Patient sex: M
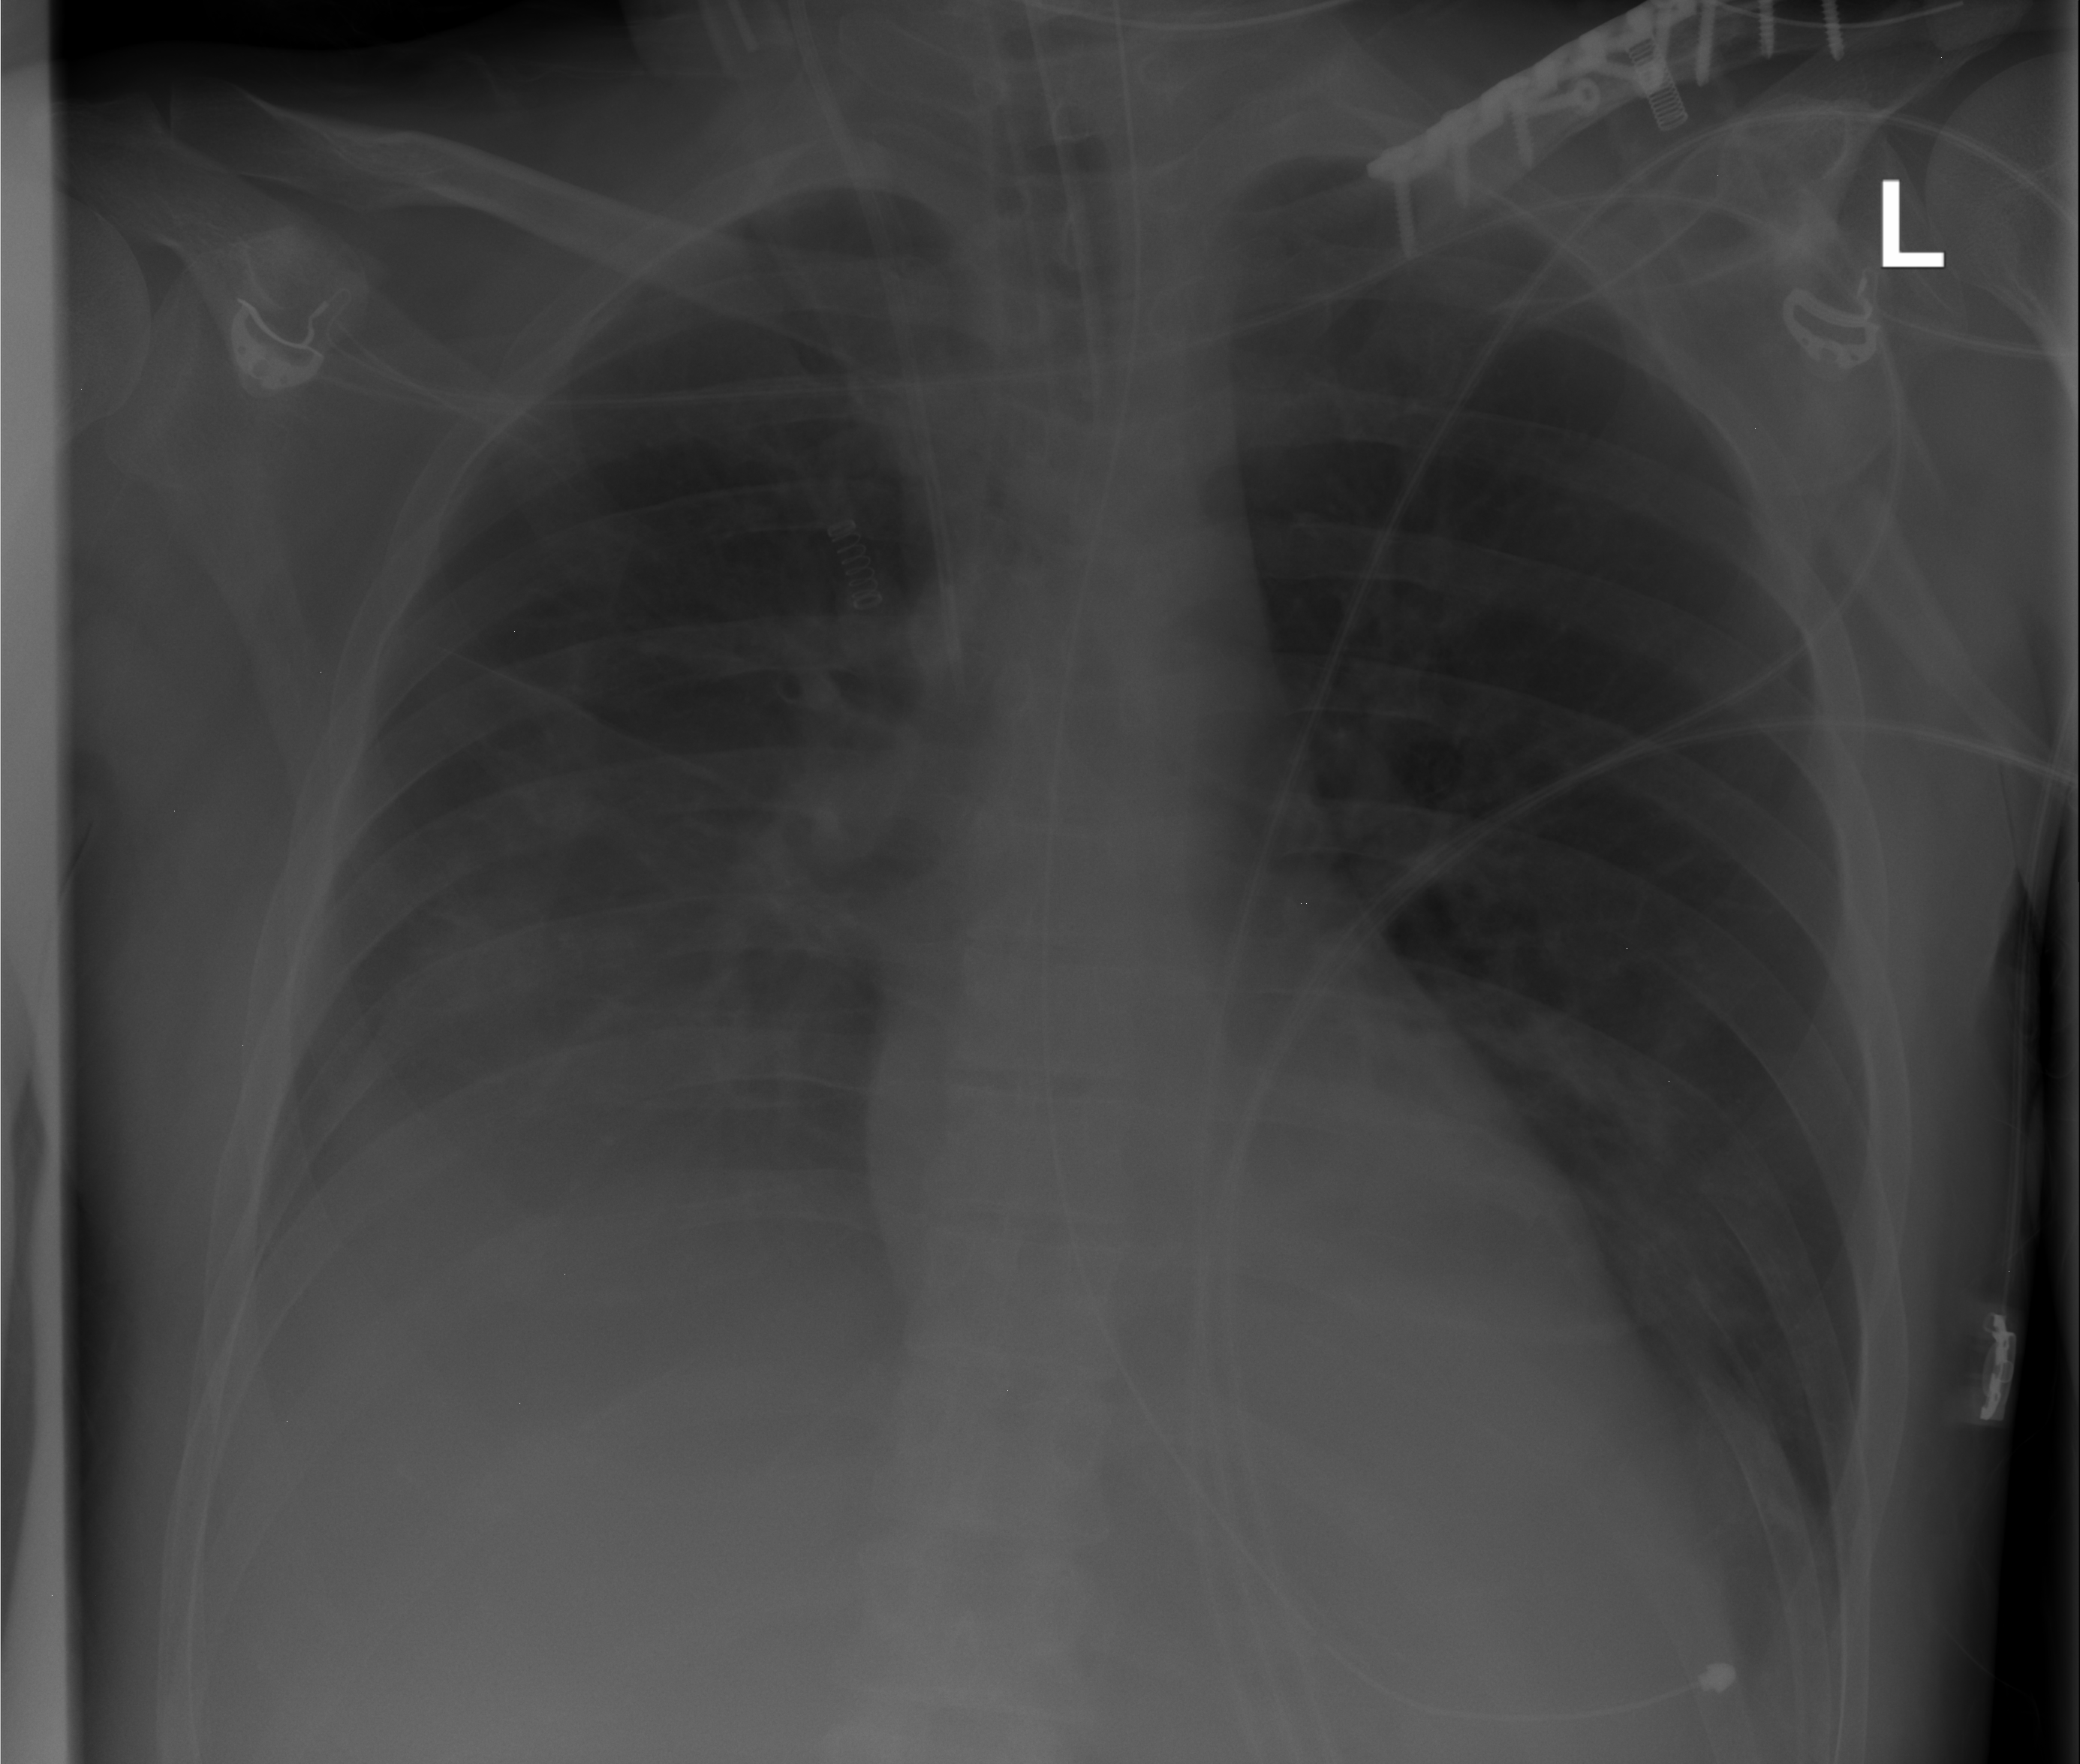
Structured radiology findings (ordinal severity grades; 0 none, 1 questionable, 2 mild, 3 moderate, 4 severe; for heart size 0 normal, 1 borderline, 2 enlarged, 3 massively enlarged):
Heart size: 0
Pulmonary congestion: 0
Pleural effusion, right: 2
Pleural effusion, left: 1
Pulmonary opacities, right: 3
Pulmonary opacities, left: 2
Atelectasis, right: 2
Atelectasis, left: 2